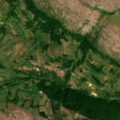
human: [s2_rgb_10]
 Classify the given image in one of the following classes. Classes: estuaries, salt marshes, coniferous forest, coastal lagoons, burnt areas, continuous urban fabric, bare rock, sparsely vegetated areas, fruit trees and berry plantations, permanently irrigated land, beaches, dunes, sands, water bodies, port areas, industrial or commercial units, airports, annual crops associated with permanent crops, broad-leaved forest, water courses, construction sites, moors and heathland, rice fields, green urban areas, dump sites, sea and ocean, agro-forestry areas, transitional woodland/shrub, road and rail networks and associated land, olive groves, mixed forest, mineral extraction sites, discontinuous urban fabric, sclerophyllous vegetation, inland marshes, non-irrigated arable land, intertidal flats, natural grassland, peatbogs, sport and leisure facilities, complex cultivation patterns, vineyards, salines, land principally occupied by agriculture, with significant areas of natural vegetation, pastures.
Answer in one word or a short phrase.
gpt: pastures, land principally occupied by agriculture, with significant areas of natural vegetation, natural grassland, transitional woodland/shrub, sparsely vegetated areas